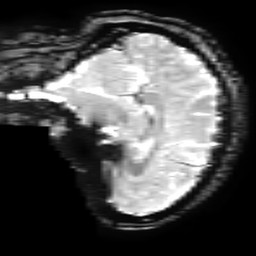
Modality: T2starw
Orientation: sagittal
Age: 42
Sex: female
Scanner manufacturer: ge
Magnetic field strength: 3 T
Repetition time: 0.65 s
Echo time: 0.02 s